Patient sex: M
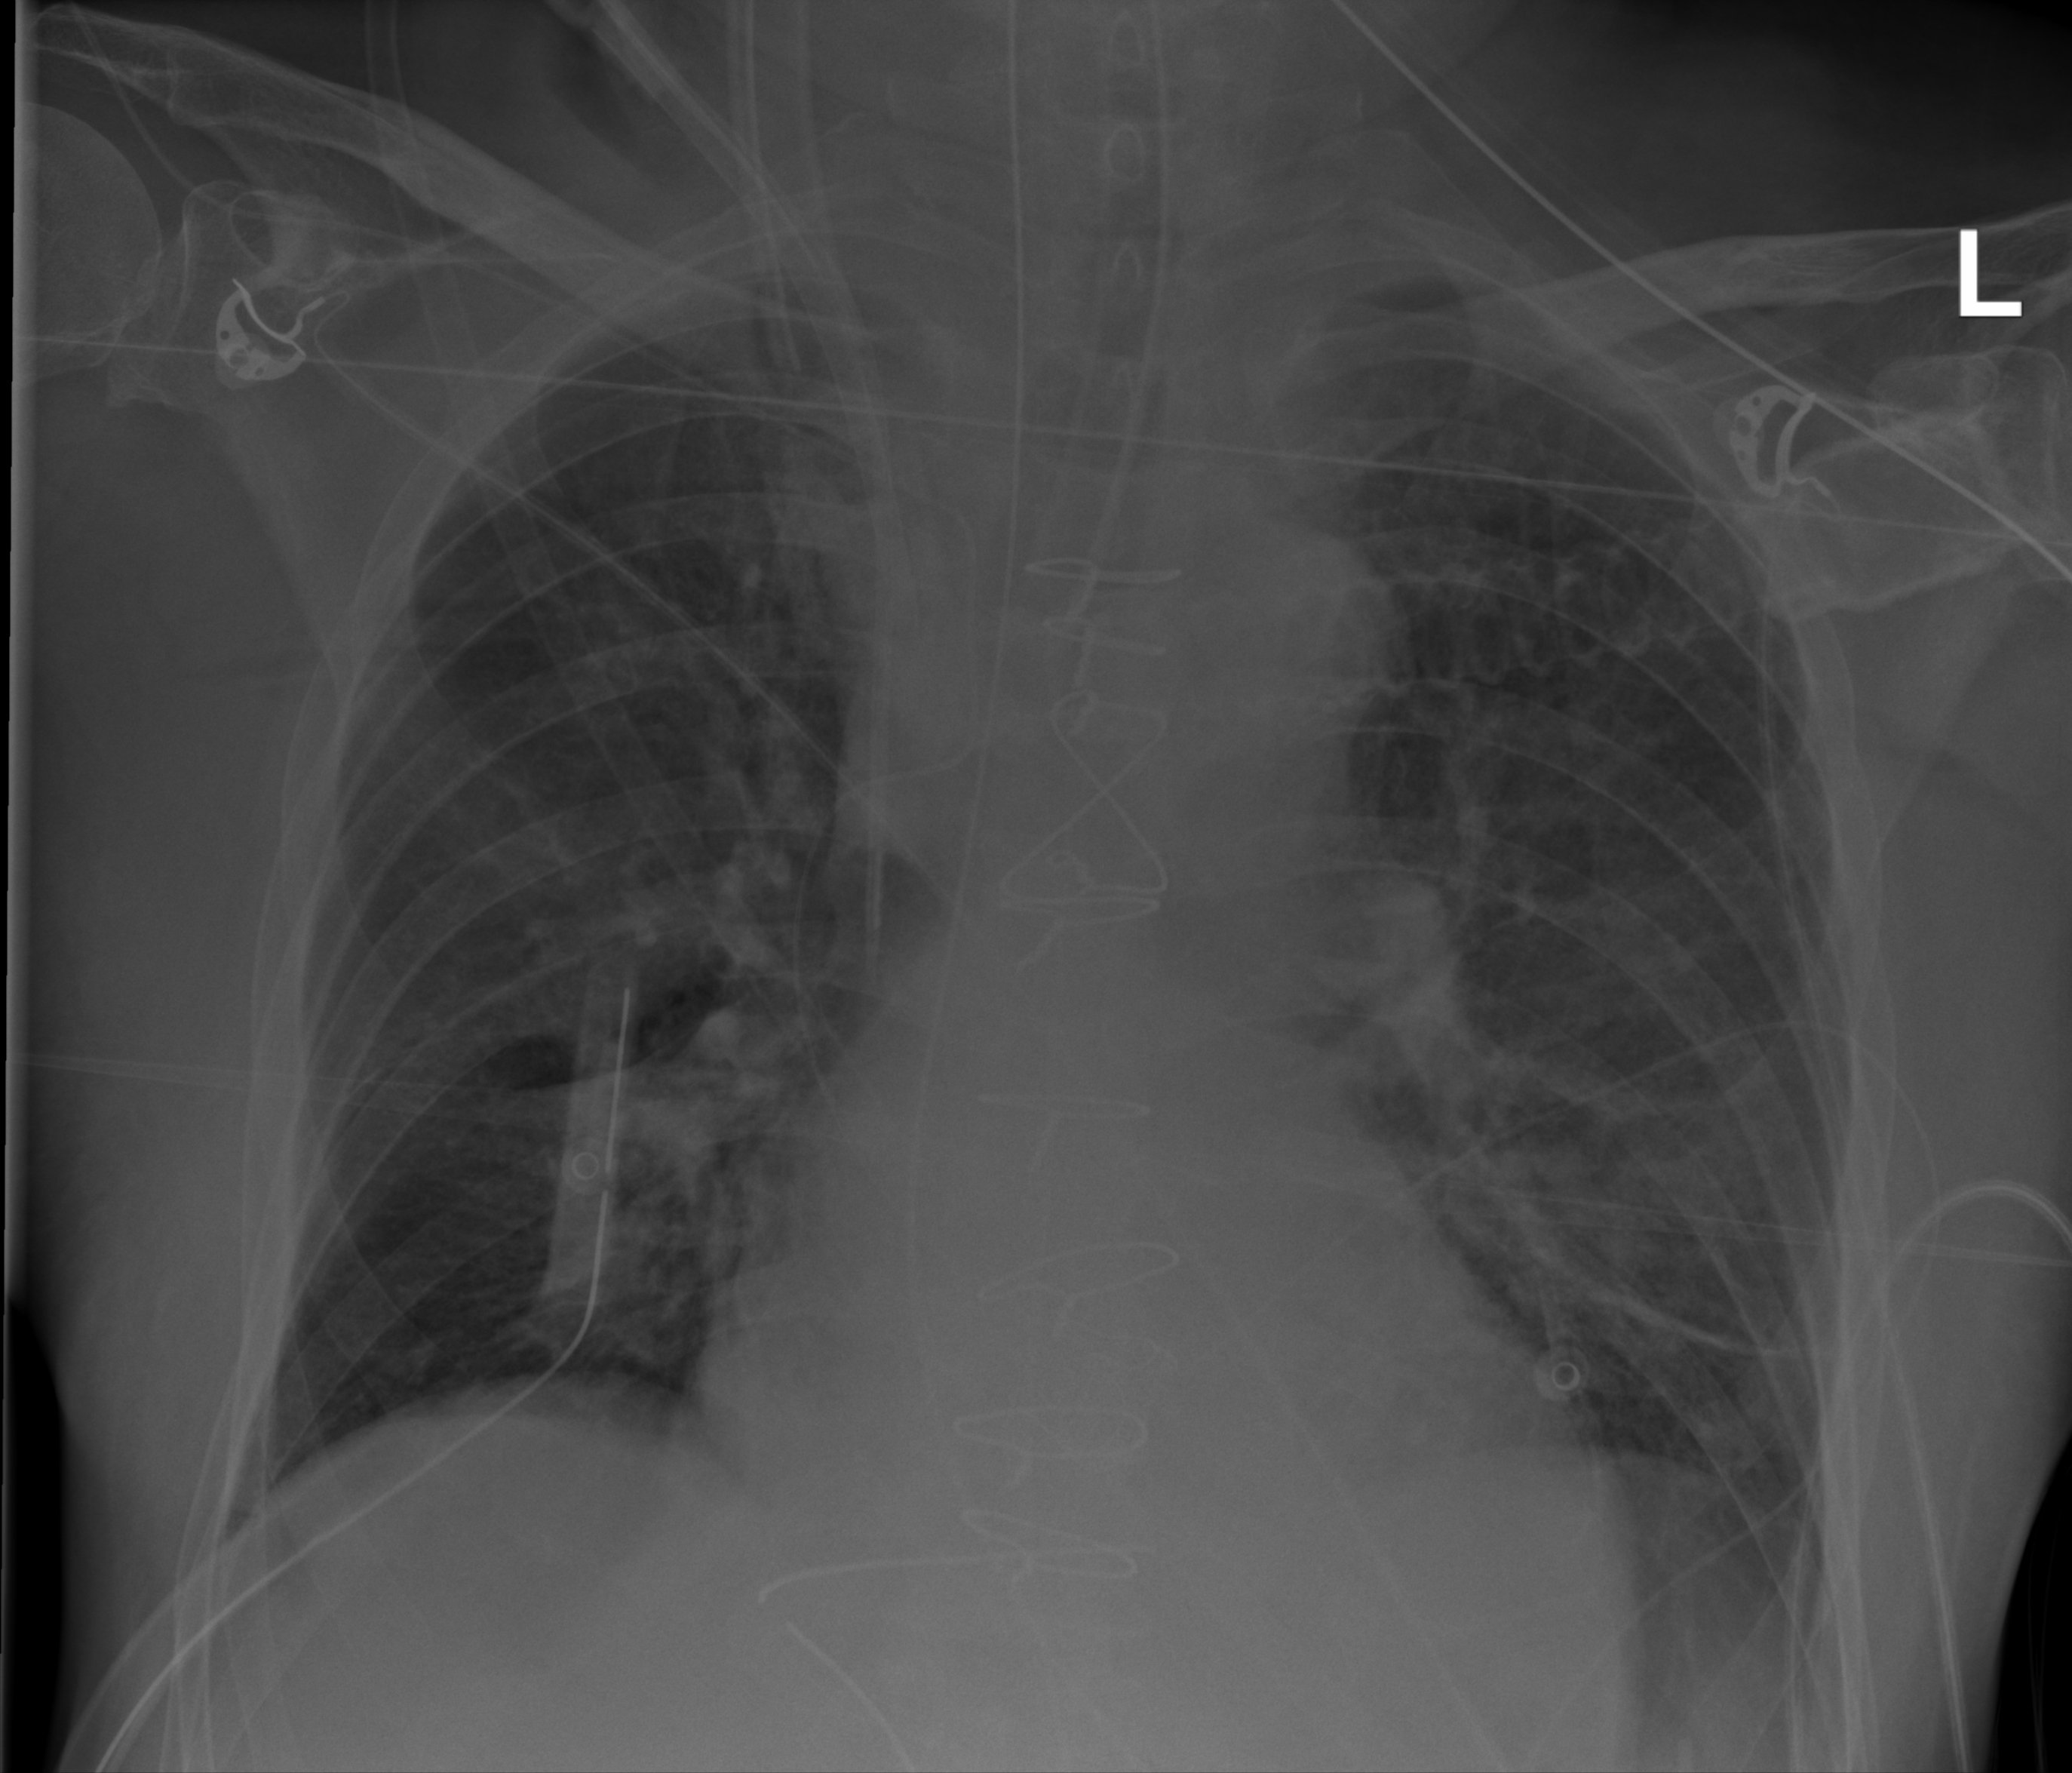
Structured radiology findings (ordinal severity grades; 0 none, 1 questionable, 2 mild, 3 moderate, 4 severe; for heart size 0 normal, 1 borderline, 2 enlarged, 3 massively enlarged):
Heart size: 2
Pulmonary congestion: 2
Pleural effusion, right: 2
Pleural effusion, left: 0
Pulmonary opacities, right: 2
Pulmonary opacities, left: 2
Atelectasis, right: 0
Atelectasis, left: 0